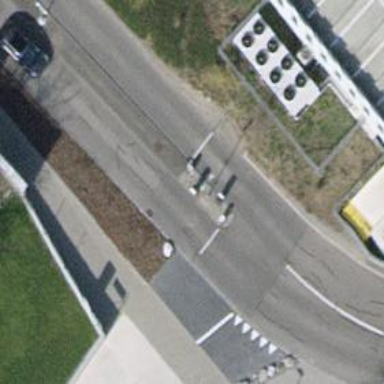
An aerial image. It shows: Lift gate barrier.